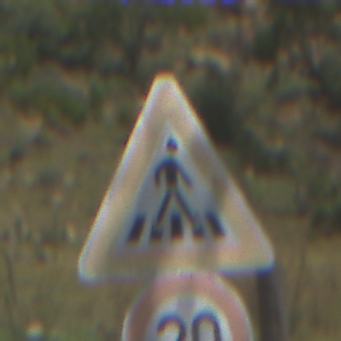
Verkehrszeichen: FussgaengerueberwegLinks
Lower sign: Geschwindigkeit20
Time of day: Midday
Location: Outdoor (Nature)
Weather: PartlyCloudy
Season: Autumn
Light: Natural